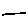
Label: line